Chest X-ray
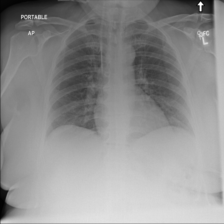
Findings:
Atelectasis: negative
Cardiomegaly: negative
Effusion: negative
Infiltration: negative
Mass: negative
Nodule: negative
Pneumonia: negative
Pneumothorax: negative
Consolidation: negative
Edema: negative
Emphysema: negative
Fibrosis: negative
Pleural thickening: negative
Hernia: negative